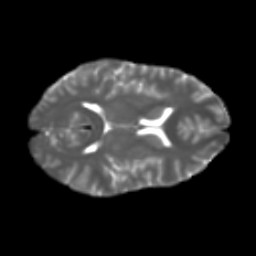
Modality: T2w
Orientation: axial
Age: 33
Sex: female
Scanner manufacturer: ge
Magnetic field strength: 3 T
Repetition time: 7.8 s
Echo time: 0.0606 s